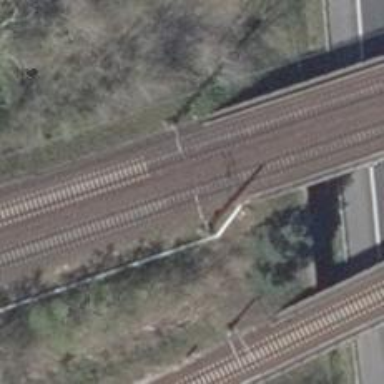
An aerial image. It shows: Railway track with contact lines for electrification.